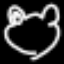
Label: frog